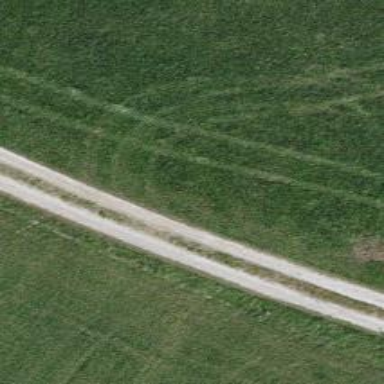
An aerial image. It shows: Gravel track with grade3 tracktype.